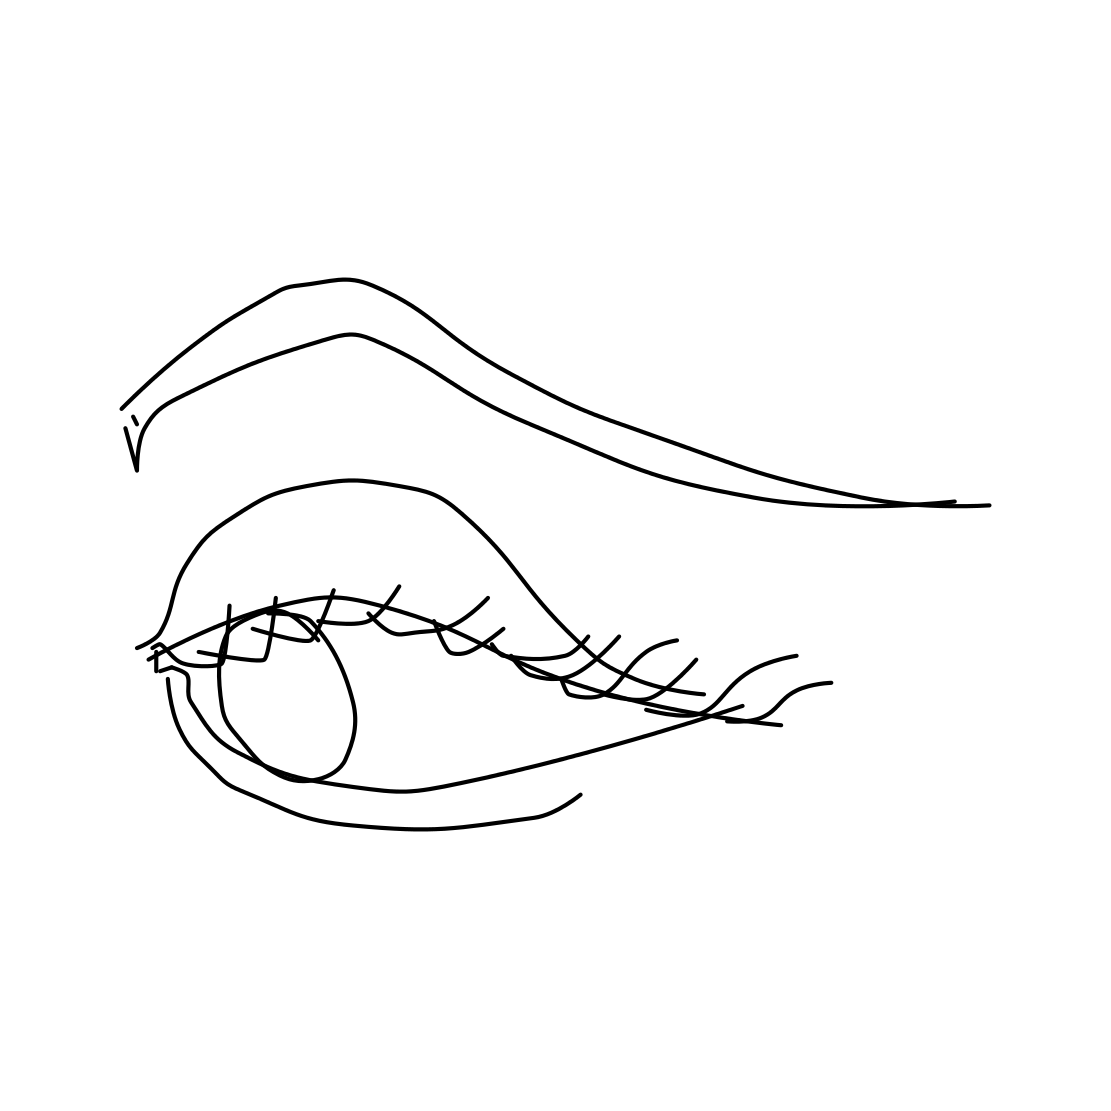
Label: eye